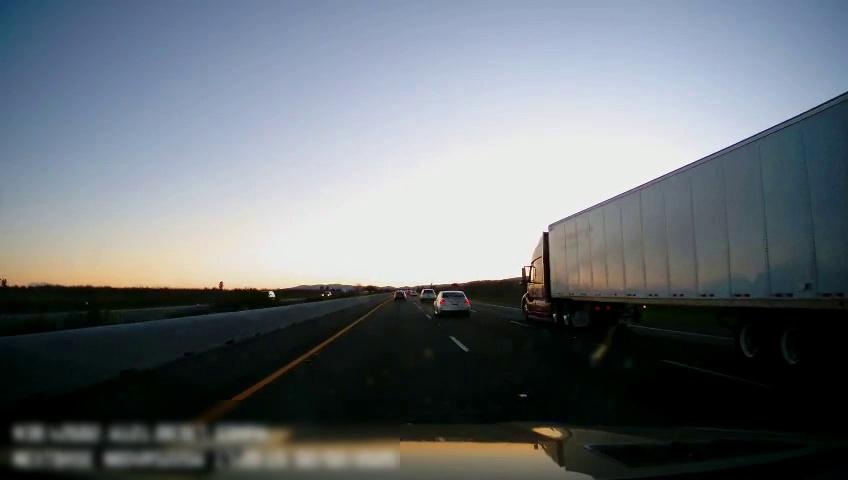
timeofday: Day
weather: Sunny
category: Drivable Space
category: Vehicles | Car
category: Vehicles | Truck
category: Vehicles | SUV
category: Vehicles | Car
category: Vehicles | Car
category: Vehicles | SUV
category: Lanes | Current Lane
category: Lanes | Current Lane
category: Lanes | Alternate Lane
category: Lanes | Alternate Lane